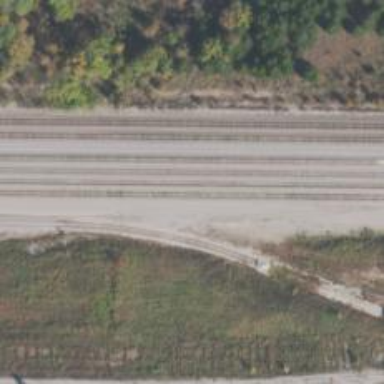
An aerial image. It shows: Rail spur service.